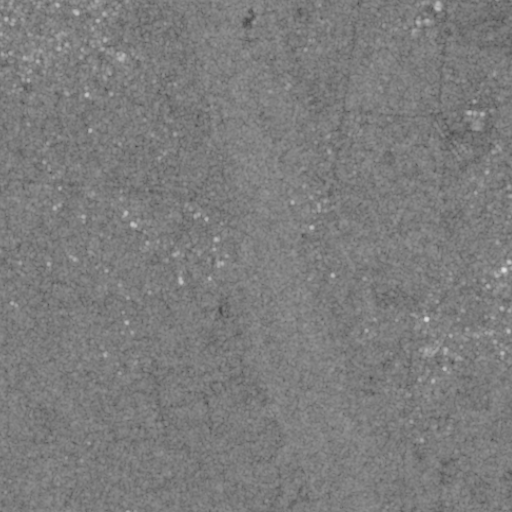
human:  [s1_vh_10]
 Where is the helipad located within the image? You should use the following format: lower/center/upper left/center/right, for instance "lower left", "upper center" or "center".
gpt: The helipad is located in the upper right of the image.
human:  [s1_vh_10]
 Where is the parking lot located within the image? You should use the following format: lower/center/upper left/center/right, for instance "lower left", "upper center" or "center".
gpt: The parking lot is located in the upper right of the image.
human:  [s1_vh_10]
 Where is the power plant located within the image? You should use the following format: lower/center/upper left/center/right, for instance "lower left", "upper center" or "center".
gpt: There is no power plant in the image.

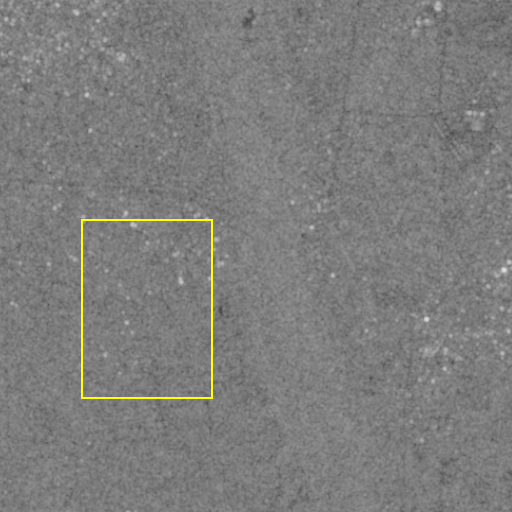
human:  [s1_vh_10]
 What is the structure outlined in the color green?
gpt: There is no green outline.
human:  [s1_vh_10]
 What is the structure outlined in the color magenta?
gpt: There is no structure outlined in magenta.